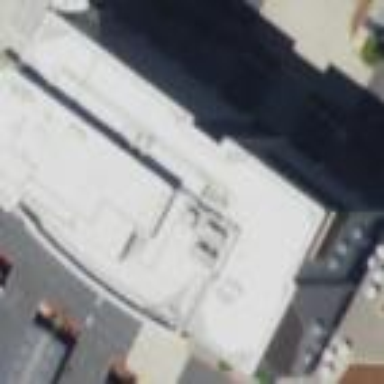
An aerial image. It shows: Commercial building with flat roof.